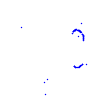
Particle: pion